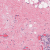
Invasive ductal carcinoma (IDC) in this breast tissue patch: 0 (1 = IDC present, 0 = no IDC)